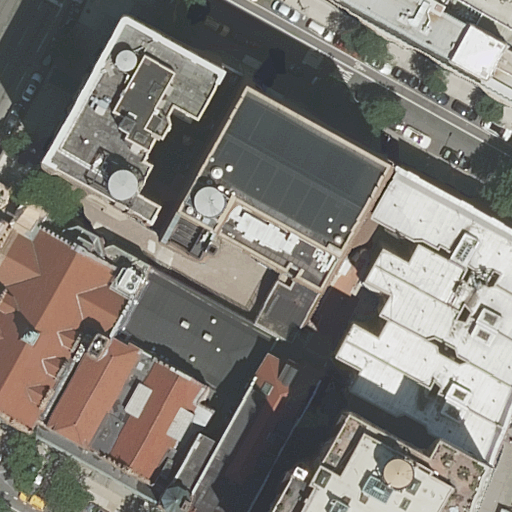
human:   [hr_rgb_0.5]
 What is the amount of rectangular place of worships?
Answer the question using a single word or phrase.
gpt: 0

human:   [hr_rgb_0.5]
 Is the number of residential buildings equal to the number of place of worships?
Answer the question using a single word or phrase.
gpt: no

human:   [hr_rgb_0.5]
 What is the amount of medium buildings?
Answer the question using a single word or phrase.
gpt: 1

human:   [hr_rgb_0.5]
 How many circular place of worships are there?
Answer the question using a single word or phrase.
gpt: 0

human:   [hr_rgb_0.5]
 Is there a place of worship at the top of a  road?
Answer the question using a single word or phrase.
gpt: no

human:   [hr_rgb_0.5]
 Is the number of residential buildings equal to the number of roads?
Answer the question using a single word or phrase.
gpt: no

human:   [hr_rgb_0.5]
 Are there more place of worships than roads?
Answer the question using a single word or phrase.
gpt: no

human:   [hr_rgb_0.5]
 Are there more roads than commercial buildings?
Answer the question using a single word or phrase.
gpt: yes

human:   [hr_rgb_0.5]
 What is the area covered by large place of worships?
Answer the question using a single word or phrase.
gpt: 2504m2

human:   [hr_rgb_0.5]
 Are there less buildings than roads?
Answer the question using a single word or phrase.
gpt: no

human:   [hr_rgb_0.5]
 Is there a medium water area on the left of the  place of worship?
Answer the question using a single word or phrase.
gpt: no

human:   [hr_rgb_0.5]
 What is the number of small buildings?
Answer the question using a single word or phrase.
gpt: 0

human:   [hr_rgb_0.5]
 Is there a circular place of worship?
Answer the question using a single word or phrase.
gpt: no

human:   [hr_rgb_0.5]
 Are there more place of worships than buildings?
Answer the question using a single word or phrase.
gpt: no

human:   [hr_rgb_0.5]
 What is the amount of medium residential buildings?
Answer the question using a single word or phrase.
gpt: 1

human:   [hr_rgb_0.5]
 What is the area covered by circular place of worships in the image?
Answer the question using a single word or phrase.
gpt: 0m2

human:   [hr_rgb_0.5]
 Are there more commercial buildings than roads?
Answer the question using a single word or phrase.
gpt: no

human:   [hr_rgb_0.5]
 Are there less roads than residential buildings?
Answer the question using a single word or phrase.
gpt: yes

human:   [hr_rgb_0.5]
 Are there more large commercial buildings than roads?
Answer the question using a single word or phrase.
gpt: no

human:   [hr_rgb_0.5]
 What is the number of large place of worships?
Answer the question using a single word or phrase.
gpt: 1

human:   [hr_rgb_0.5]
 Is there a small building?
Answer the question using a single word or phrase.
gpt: no

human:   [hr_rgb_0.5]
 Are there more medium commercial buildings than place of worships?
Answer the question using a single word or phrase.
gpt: no

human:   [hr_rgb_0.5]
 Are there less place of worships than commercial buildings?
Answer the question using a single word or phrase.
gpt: no

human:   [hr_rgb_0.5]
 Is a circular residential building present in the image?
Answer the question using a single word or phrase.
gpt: no

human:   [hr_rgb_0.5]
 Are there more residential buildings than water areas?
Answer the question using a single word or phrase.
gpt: yes

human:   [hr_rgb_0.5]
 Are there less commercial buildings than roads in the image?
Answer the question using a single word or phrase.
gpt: yes

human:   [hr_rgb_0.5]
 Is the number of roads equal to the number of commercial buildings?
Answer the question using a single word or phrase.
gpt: no

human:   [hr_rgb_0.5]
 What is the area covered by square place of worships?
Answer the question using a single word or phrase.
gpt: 0m2

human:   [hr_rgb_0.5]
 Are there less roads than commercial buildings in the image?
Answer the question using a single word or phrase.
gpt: no

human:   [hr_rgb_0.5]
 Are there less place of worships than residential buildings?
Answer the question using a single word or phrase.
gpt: yes

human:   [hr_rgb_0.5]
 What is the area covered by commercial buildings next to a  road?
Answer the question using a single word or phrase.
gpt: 0m2

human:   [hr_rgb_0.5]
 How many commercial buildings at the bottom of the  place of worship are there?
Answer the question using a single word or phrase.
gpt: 0

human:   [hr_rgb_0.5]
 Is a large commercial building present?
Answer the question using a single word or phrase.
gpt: no

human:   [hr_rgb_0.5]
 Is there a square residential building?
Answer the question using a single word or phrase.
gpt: no

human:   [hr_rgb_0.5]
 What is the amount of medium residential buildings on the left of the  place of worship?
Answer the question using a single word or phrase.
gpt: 0

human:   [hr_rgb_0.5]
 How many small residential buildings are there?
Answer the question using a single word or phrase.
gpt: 0